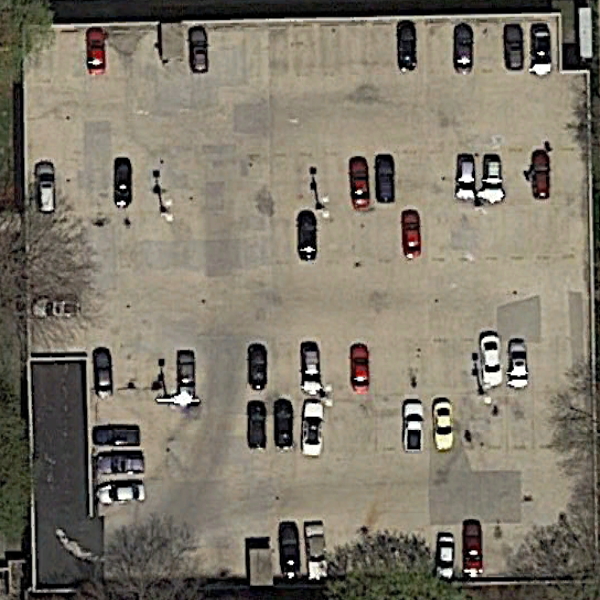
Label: Parking